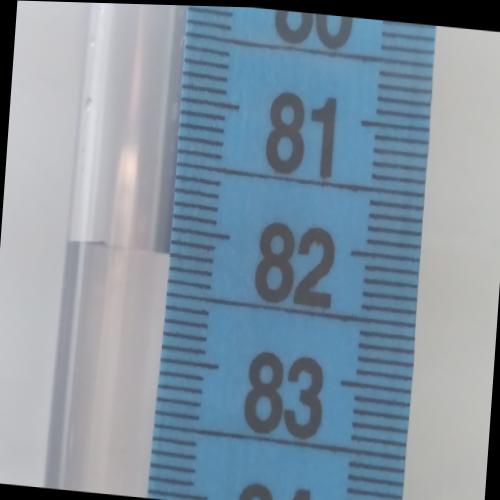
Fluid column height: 82.2 cm